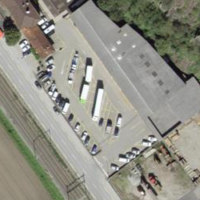
EUNIS habitat code: 57
Species observed at this site:
Trifolium pratense
Euonymus europaeus